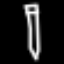
Label: pencil